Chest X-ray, PA view. Patient: 30 years old, sex M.
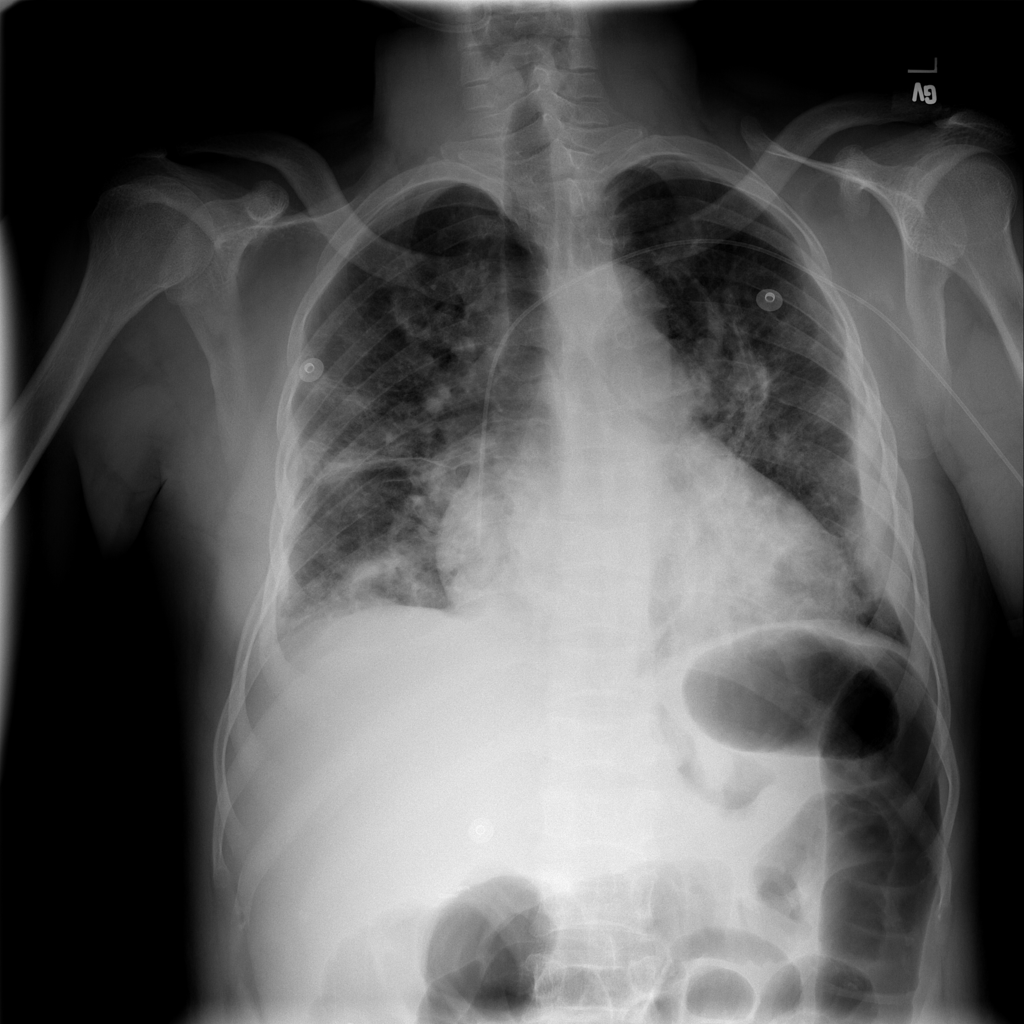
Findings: Cardiomegaly, Infiltration